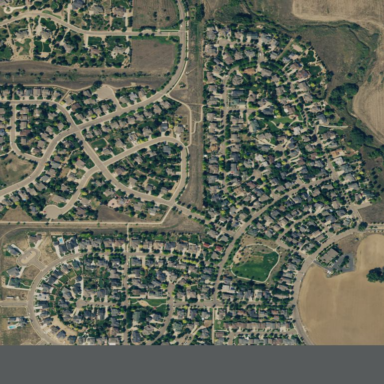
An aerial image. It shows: Residential area within neighborhood.